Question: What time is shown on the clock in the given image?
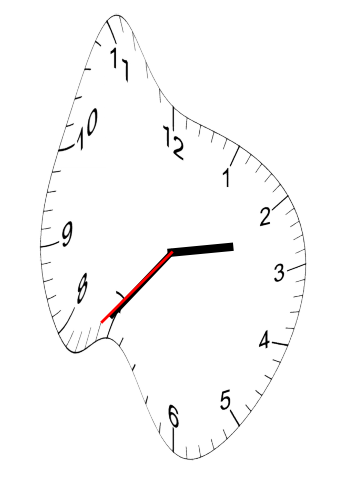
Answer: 02:36:37